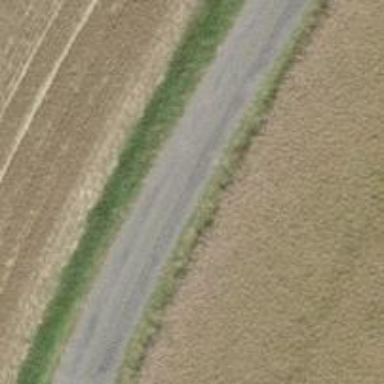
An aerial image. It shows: Unclassified road with asphalt surface.